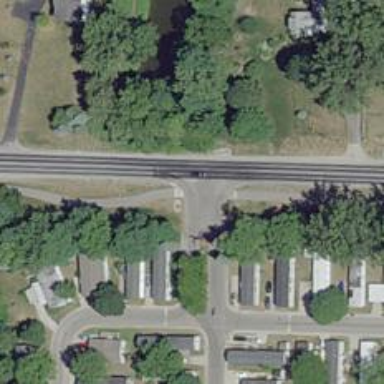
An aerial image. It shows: Residential road.